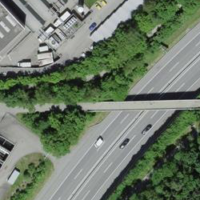
EUNIS habitat code: 57
Species observed at this site:
Helix pomatia